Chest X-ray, PA view. Patient: 49 years old, sex F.
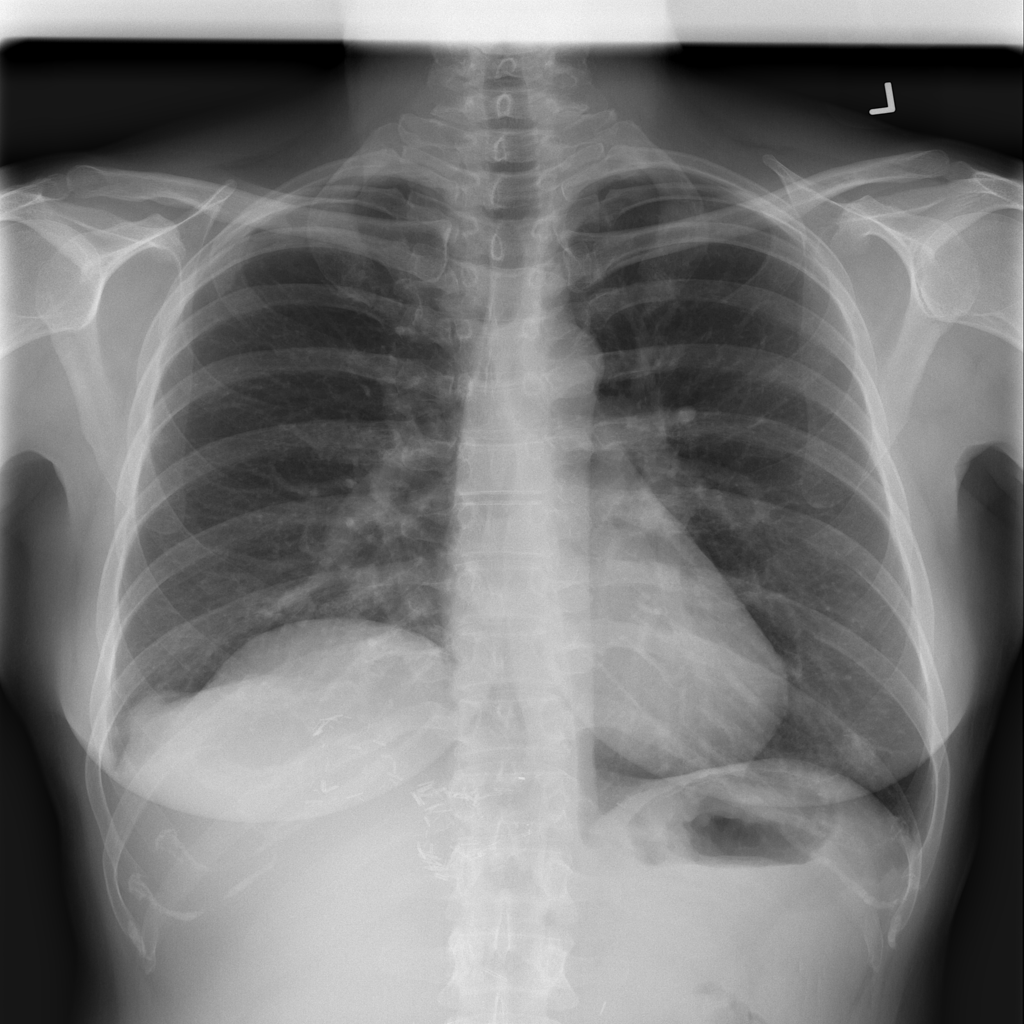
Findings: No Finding